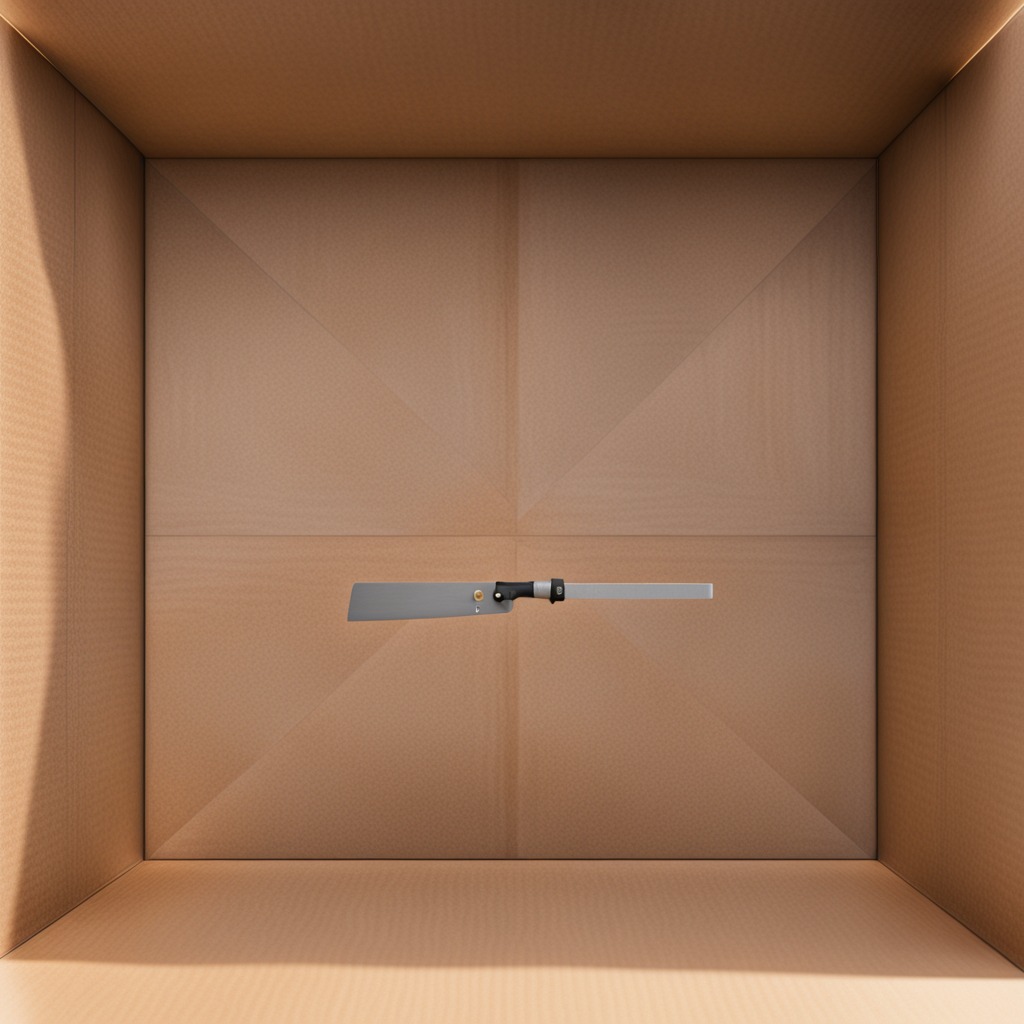
A metal saw is lying on a clean dry cardboard box surface in an outdoor workshop during daytime bright natural light soft shadows slightly creased but